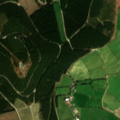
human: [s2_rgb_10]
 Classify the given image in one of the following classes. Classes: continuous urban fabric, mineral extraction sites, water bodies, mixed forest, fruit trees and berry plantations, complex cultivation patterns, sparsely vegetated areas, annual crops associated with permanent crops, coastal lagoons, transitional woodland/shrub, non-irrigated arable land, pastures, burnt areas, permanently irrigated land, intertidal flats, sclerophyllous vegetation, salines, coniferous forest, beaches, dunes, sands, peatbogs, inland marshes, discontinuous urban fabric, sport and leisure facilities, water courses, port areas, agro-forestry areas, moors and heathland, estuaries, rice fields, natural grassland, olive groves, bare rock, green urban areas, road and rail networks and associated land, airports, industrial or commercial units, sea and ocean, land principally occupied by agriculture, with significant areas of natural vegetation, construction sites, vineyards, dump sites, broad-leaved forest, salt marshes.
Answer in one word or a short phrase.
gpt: pastures, coniferous forest